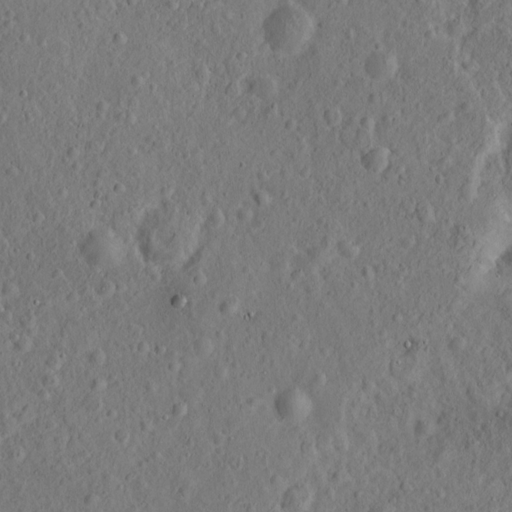
Objects detected: cone